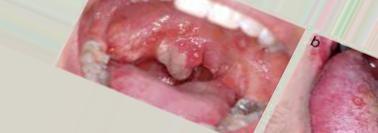
Condition: Mouth Ulcer